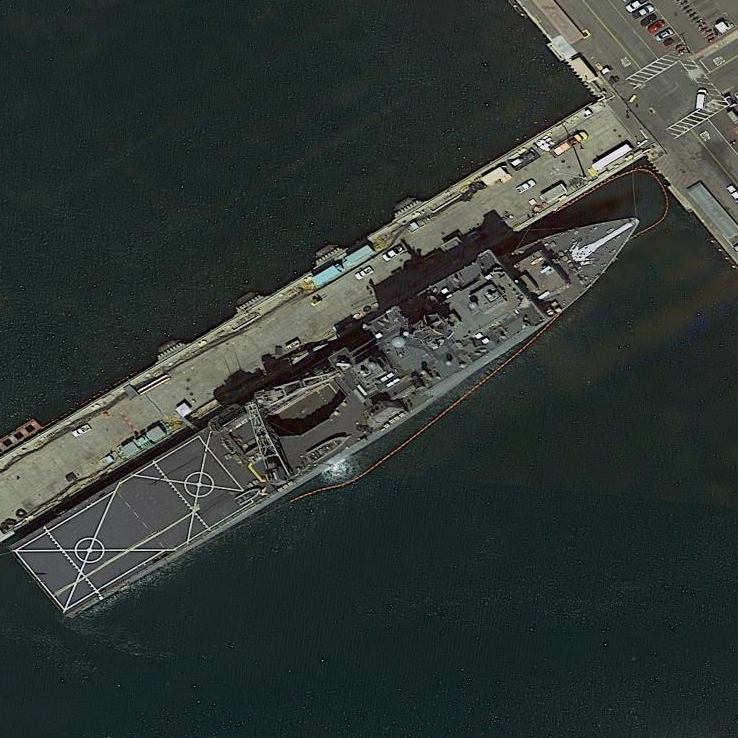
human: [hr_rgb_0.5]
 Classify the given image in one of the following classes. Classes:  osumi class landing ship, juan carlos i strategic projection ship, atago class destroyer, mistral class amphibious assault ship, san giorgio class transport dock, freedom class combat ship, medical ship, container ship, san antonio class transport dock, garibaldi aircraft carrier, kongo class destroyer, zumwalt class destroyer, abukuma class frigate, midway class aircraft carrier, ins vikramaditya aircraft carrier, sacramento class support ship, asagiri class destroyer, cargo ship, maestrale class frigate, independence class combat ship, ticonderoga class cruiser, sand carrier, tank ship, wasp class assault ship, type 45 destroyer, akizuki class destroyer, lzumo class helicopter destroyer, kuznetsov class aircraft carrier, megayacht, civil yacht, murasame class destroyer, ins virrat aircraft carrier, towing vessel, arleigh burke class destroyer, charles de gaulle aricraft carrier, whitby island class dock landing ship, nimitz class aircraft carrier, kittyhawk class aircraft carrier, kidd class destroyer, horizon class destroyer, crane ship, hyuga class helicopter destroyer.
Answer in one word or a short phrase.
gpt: Whitby Island class dock landing ship